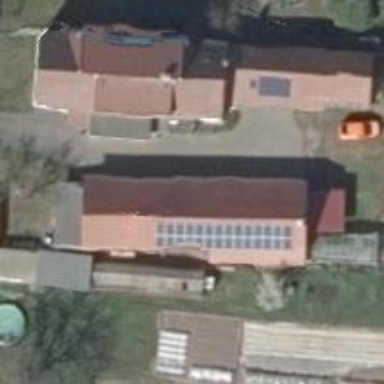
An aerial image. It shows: Small solar photovoltaic panel used as generator to produce electricity.